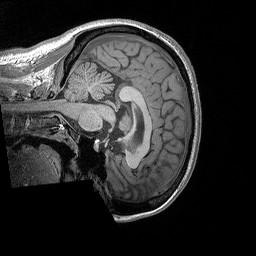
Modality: T1w
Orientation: sagittal
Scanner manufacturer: siemens
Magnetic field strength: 3 T
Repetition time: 2.3 s
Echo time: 0.00298 s